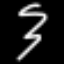
Label: squiggle